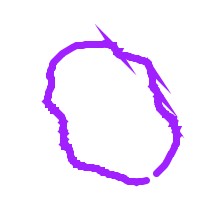
Shape: circle